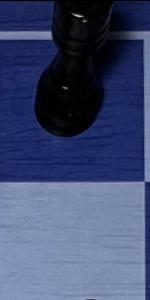
Label: Empty